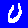
Digit: 0